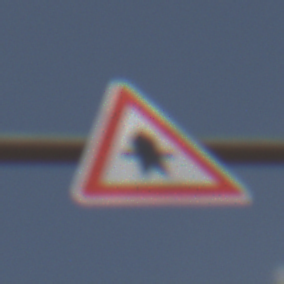
Verkehrszeichen: Vorfahrt
Umgebung: Outdoor, Nature
Tageszeit: MorningAfternoon
Wetter: PartlyCloudy
Licht: Natural
Jahreszeit: NotSpecified
Kontrast: HighContrast